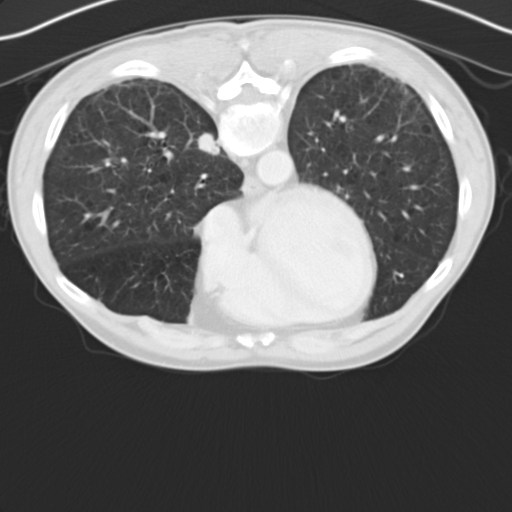
Survival: Long